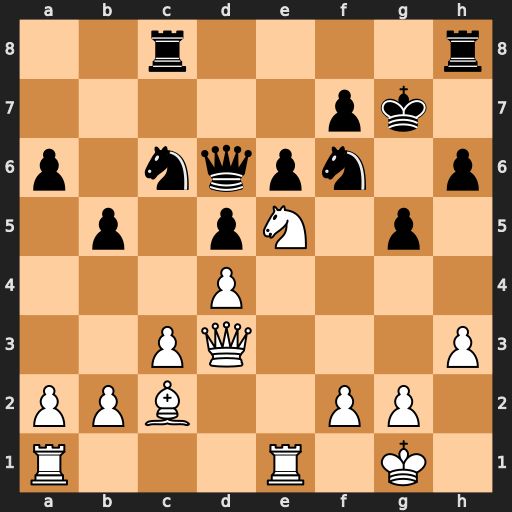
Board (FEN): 2r4r/5pk1/p1nqpn1p/1p1pN1p1/3P4/2PQ3P/PPB2PP1/R3R1K1
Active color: w
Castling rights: -
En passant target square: -
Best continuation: Nxf7 Kxf7 Qg6+ Ke7 Qg7+